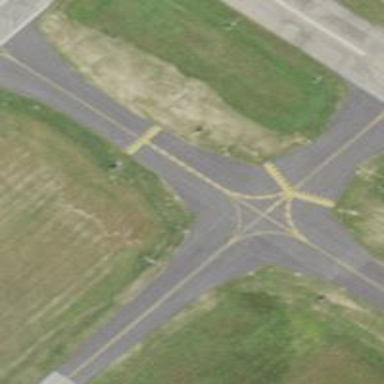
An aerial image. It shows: View of taxiway at the airport.